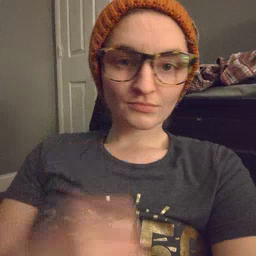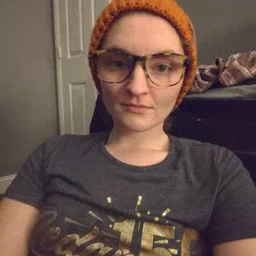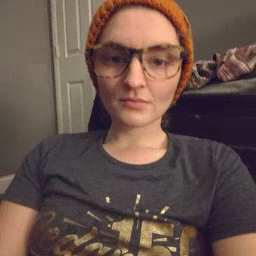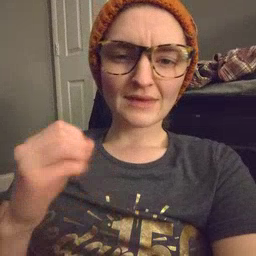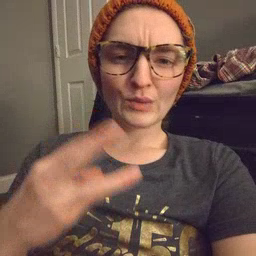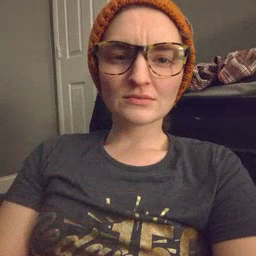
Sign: owie